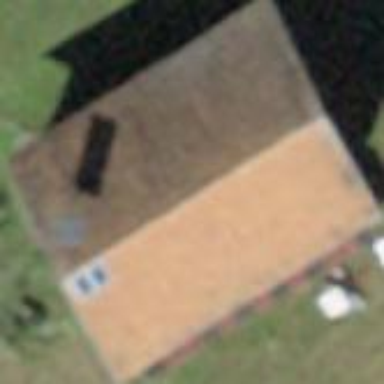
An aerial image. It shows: Shed building.